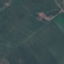
Land use / land cover class: Pasture